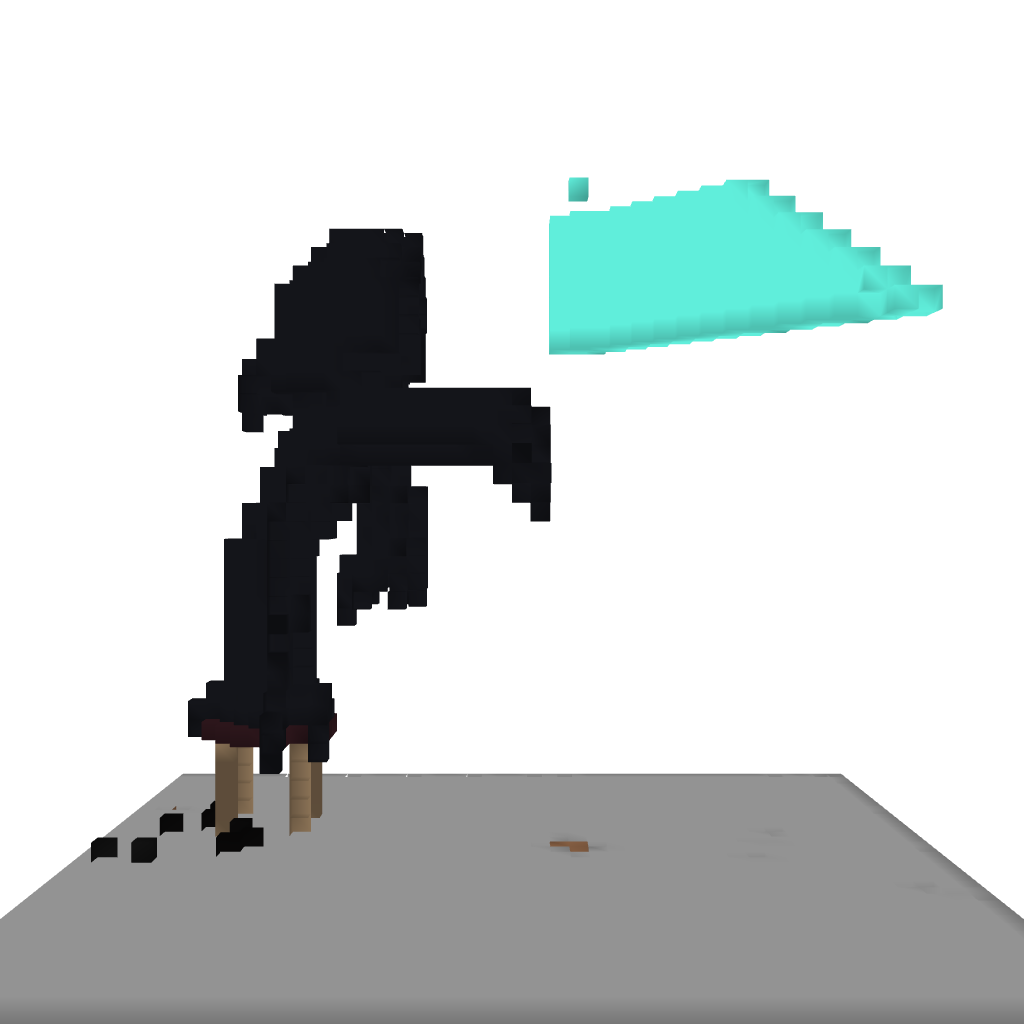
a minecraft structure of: Grim Reaper - By Cybersneeze